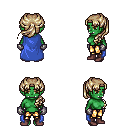
a pixel art fantasy rpg character, female body template, orc, green skin, blue cape, gold greaves, white blonde princess hairstyle, metal gloves, maroon shoes, four views (front, back, left, right), 2x2 character sprite sheet, small pixel art, hard edges, no anti-aliasing